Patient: sex M, age 36
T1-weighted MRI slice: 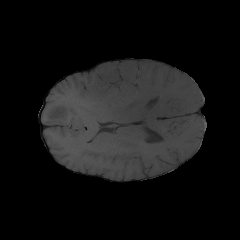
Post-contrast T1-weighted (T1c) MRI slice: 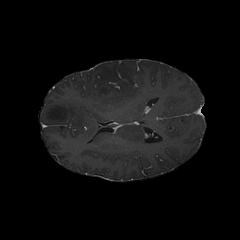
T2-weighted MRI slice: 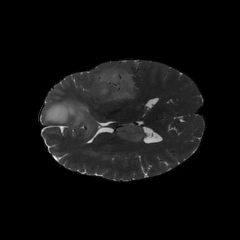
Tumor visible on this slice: yes
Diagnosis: Glioblastoma, IDH-wildtype
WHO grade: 4